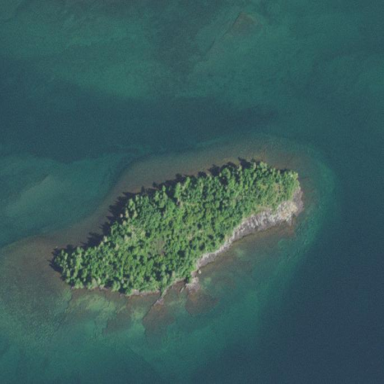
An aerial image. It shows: Islet.